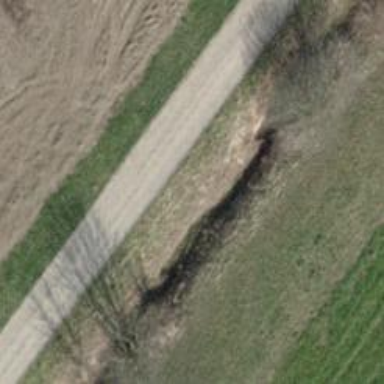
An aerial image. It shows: Track with compacted grade3 surface.